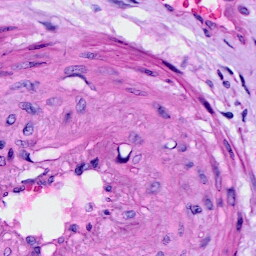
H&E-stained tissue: Cervix